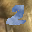
Label: 2